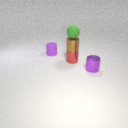
small green rubber sphere above small brown metal cylinder